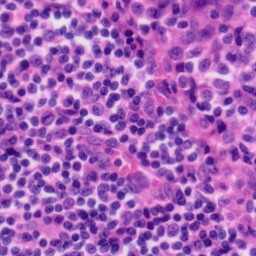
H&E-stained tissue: Tonsil